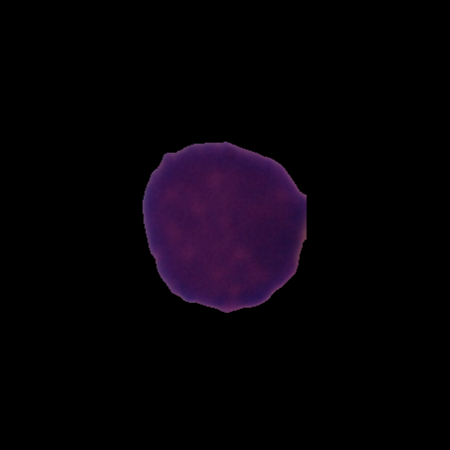
Label: healthy